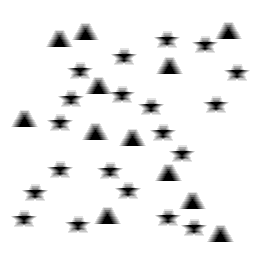
Squares: 0
Triangles: 12
Stars: 20
Total shapes: 32